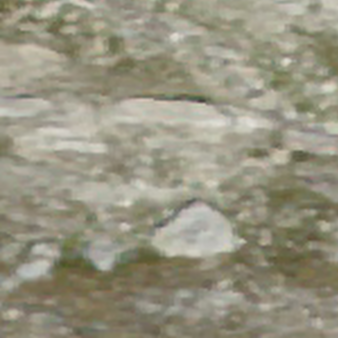
Label: bouldering_area